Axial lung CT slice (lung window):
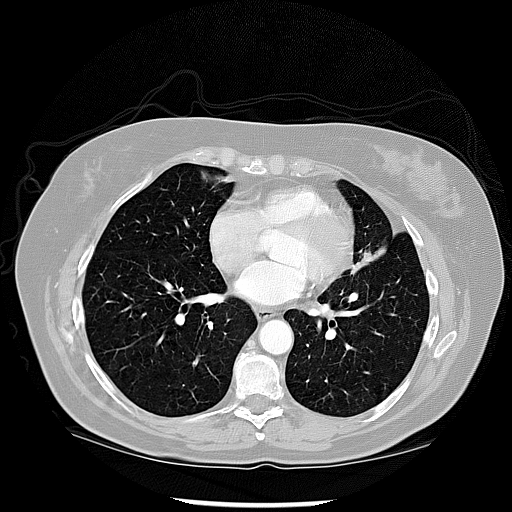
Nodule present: no